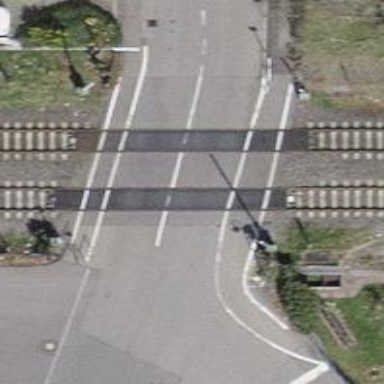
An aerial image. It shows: Full barrier level crossing along the railway.